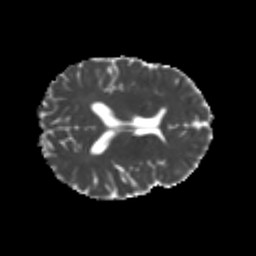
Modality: MD
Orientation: axial
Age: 24
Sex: male
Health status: healthy
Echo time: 0.074 s